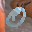
Label: 0